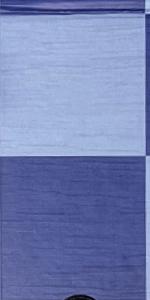
Label: Empty